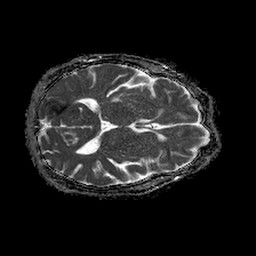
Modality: ADC
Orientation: axial
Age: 61
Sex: female
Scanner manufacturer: philips
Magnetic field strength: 1.5 T
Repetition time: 4.6 s
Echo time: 0.08517 s